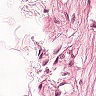
Metastatic tissue present: no